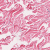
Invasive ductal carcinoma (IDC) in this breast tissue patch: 0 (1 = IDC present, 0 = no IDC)